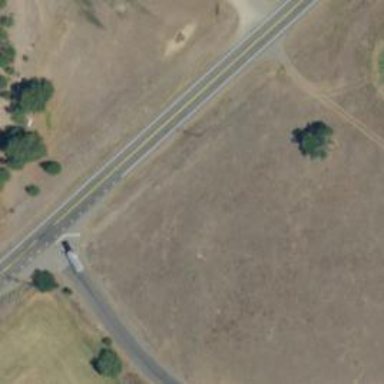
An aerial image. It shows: Primary road with asphalt surface.